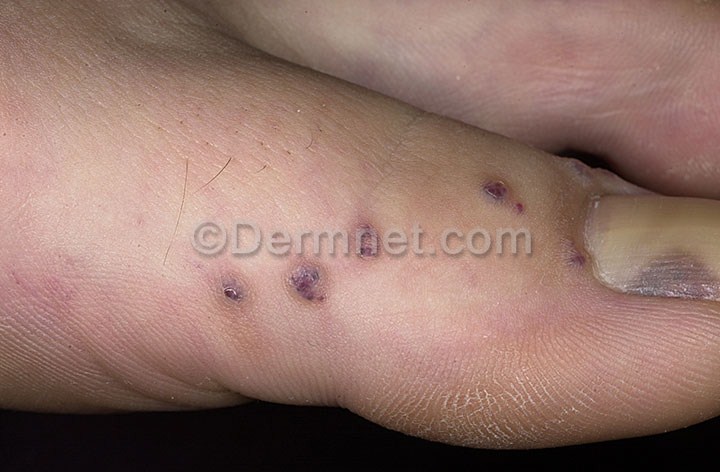
Disease: Vascular Tumors